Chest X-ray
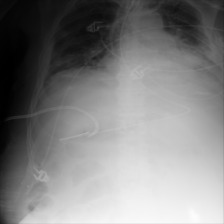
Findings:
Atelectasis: positive
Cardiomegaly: negative
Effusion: negative
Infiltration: positive
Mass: negative
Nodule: negative
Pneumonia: negative
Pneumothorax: negative
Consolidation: negative
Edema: negative
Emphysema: negative
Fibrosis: negative
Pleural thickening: negative
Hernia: negative